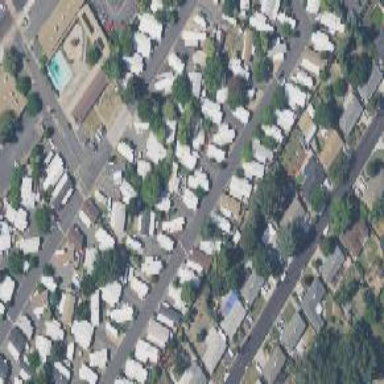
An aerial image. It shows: Residential area known as trailer park.